Question: I want my website to enable people to share their score via instant messengers.
So there is this nifty feature where you can share websites in Google Chrome on Android
with other people (on the screenshot it says 'Teilen'):

Right now all it does is for example messages people on whatsapp the title of the webpage and its URL, so I wondered if I could somehow customize this behavior.
So, is it possible?
Also, is there a way to trigger this share functionality via javascript?
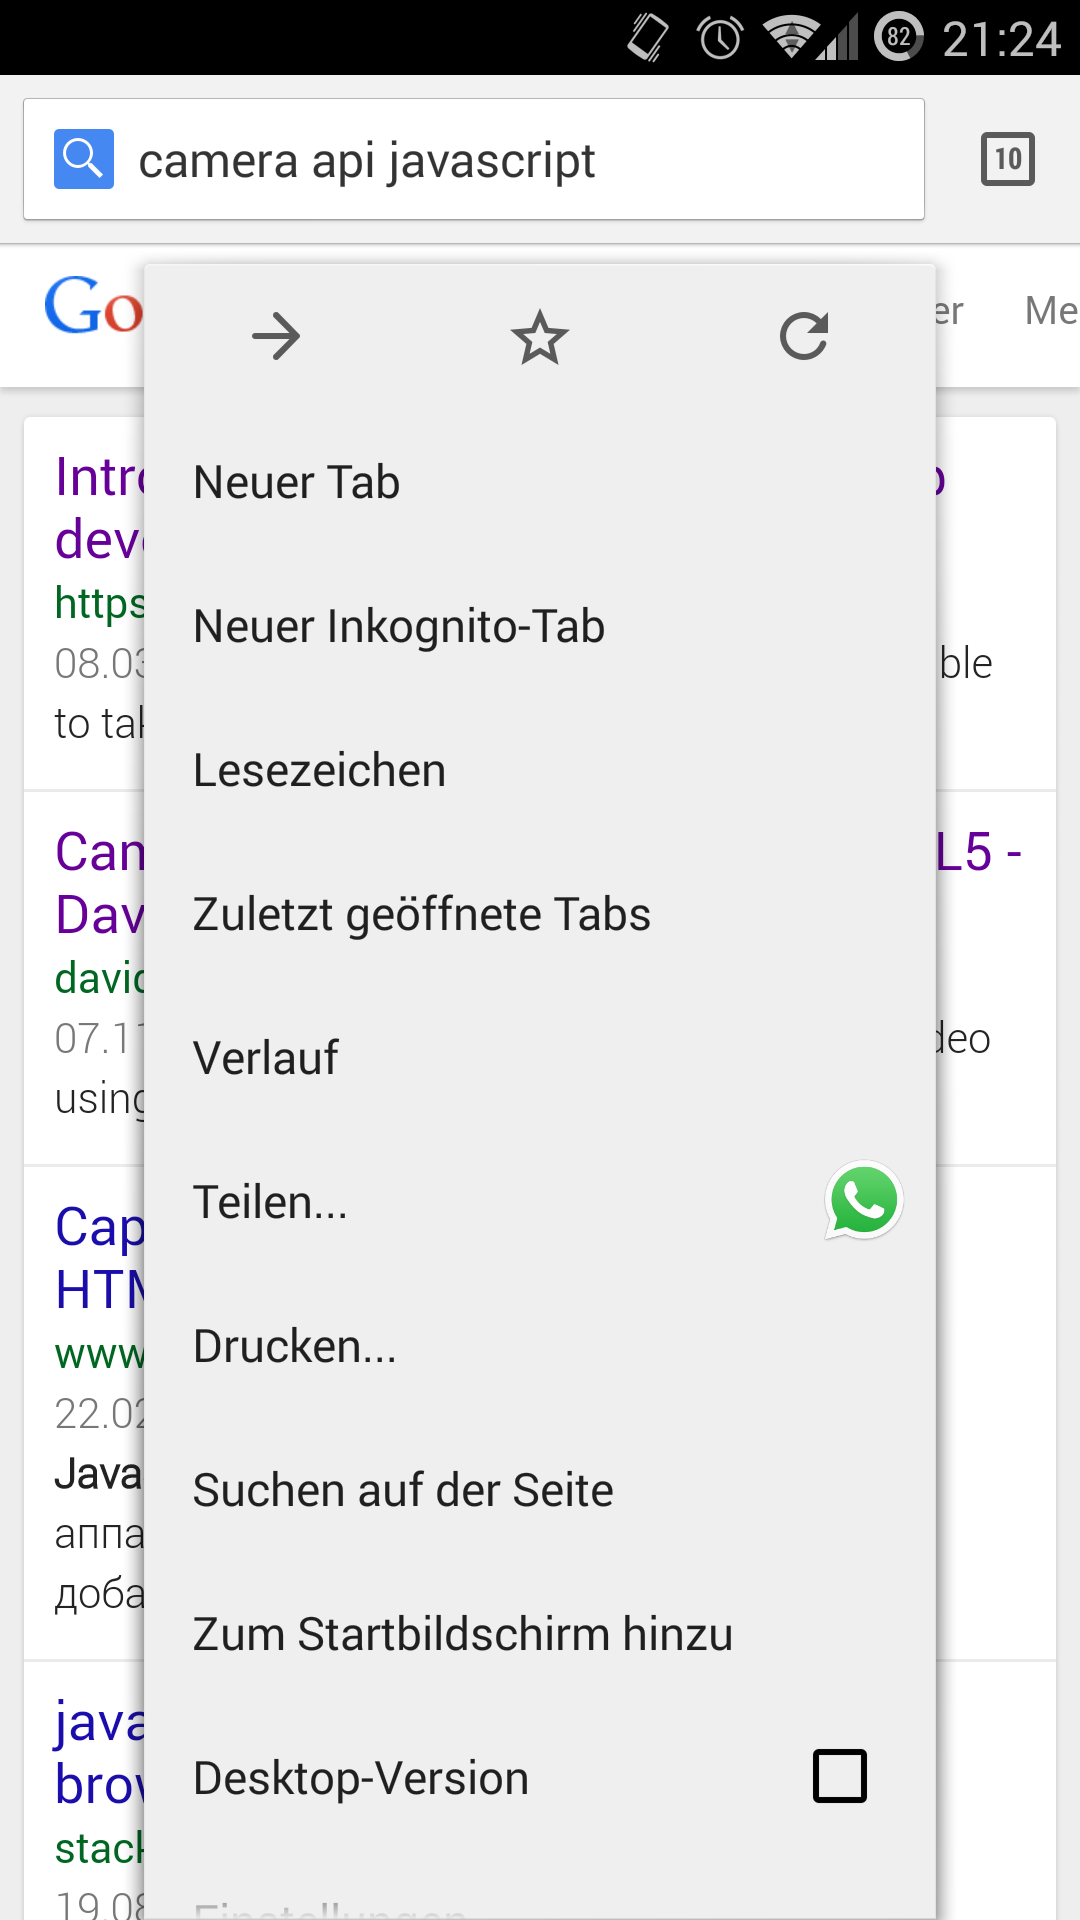
Answer: It is not possible to influence this directly from a website, but there are two things you do.
# Change url to highscore specific score
As soon as the user get's a new score use the history API '.replaceState' function to change the URL to a URL that for others will load a page with his highscore. And set 'window.title' to what you want the title to be (though make sure this is something sensible for the player as well).
Triggering the share dialog from code is not possible.
# Cordova (+crosswalk)
If you really wish to trigger the share dialog from code you would have to bundle your application as a native application using Cordova (and crosswalk if it's a game). There are next <URL> that expose the share dialog from Javascript.